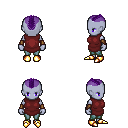
a pixel art fantasy rpg character, female body template, dark elf, purple skin, maroon tunic, teal pants, purple short mohawk hairstyle, cloth bracers, gold boots, four views (front, back, left, right), 2x2 character sprite sheet, small pixel art, hard edges, no anti-aliasing